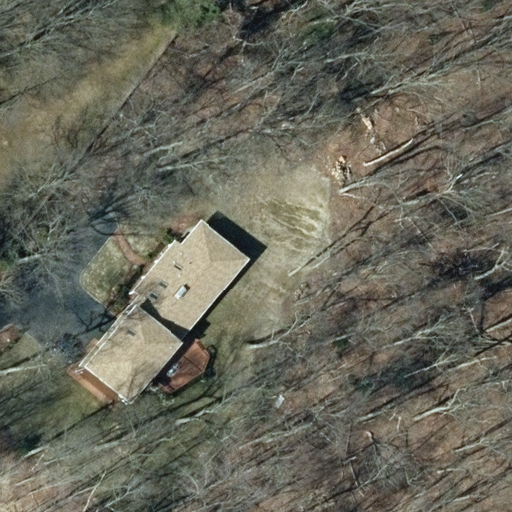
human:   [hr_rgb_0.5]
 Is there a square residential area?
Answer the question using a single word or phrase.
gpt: no

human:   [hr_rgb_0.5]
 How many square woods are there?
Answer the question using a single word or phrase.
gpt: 0

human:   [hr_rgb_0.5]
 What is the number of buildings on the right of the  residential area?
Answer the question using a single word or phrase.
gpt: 1

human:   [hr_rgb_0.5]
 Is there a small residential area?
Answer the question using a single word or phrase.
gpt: no

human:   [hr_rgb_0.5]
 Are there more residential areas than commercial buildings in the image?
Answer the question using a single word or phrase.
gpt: yes

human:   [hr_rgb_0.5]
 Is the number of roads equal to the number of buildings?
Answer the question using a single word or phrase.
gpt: no

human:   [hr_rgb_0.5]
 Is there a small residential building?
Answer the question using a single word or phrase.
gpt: no

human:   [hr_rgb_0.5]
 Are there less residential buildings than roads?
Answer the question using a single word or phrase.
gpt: no

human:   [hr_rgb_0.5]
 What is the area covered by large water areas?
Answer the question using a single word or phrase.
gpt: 0m2

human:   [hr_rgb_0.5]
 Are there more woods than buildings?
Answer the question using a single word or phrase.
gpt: no

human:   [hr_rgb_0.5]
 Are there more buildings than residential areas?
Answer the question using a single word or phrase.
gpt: no

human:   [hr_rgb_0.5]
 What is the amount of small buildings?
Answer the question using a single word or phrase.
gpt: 0

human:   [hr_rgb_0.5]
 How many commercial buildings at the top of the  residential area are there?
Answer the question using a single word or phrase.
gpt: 0

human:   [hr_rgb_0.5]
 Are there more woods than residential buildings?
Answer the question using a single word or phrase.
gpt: no

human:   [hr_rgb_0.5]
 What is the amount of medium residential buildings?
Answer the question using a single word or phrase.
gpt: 0

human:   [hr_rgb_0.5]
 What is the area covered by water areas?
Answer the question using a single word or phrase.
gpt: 0m2

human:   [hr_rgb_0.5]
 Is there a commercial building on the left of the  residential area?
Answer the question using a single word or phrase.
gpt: no

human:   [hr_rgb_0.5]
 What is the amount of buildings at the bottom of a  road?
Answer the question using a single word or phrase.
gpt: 0

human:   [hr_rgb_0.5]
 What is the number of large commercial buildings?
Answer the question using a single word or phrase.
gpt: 0

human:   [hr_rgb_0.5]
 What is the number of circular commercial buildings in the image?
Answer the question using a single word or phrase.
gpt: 0

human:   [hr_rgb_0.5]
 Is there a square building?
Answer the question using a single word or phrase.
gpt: no

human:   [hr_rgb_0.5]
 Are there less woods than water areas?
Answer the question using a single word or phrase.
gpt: no

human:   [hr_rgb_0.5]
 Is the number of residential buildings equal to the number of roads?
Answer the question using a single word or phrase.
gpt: no

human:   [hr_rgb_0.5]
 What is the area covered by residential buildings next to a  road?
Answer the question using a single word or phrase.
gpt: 0m2

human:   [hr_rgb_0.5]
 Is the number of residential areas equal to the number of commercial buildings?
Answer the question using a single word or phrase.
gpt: no

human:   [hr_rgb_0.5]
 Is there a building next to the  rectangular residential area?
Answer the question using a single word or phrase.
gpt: yes

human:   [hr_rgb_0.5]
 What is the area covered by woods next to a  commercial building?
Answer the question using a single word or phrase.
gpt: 0m2

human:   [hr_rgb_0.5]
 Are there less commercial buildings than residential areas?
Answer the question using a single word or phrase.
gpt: yes

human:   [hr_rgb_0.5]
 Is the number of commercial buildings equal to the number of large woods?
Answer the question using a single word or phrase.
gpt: no

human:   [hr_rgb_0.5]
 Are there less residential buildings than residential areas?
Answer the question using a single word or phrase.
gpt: no

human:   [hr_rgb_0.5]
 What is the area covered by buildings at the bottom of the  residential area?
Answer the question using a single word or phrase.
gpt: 0m2

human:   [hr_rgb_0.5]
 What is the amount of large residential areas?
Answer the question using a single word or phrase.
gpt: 1

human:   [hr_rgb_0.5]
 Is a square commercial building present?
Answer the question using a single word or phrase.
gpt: no

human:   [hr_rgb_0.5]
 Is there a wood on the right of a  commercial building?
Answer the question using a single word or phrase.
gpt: no

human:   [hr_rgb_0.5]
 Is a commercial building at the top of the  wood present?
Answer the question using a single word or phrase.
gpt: no

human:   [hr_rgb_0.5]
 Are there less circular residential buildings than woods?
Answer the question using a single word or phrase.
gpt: yes